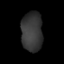
Tissue: lung
Cell type: Fibroblasts
Senescence score: 0.6423
Nuclear area (px): 822
Mean DAPI intensity: 54.314